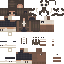
A female human skin with medium skin, wearing brown long hair dressed in a blue hoodie and black shorts, featuring a closed mouth.